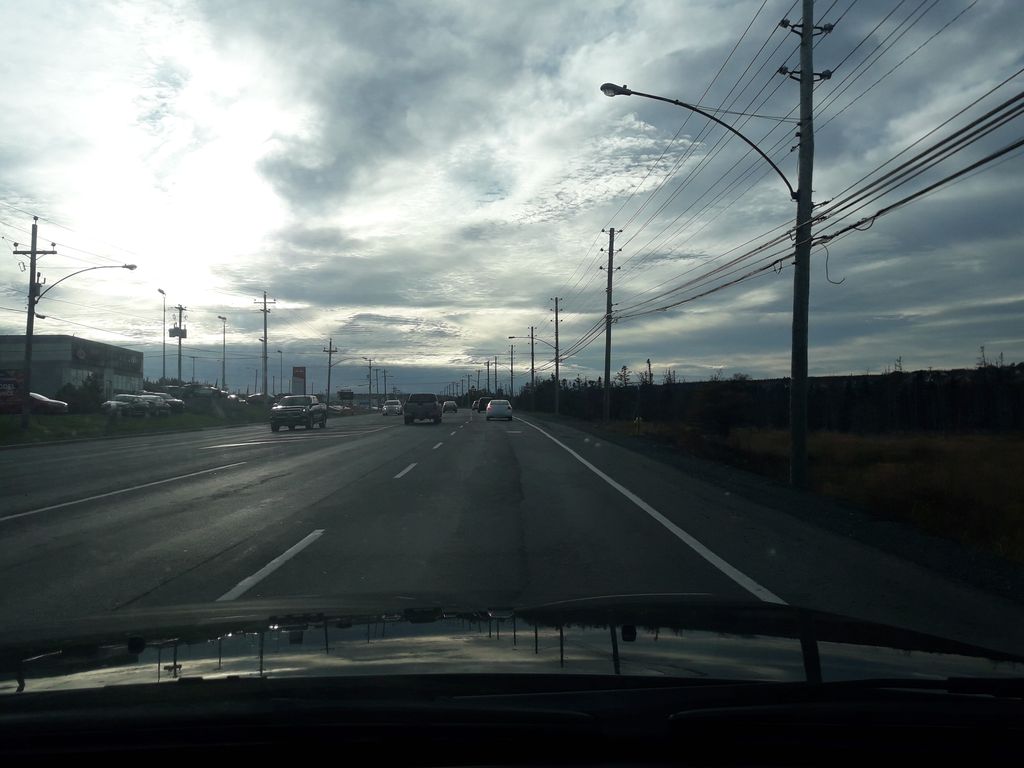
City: st_johns